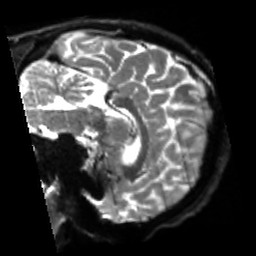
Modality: sbref
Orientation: sagittal
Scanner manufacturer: siemens
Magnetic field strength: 3 T
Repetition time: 4 s
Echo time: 0.0594 s